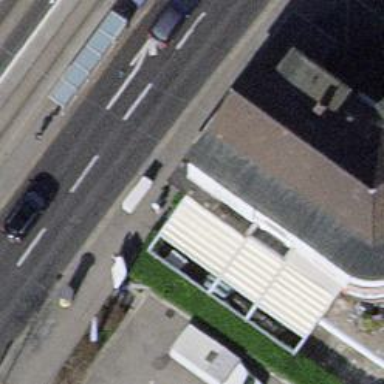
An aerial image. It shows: Restaurant.